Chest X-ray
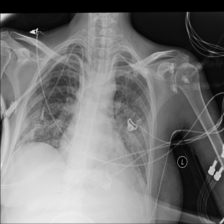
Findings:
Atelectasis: negative
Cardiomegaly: negative
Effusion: negative
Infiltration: negative
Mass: negative
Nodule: negative
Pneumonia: negative
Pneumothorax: negative
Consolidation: negative
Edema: negative
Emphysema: negative
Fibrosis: negative
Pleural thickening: negative
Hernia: negative